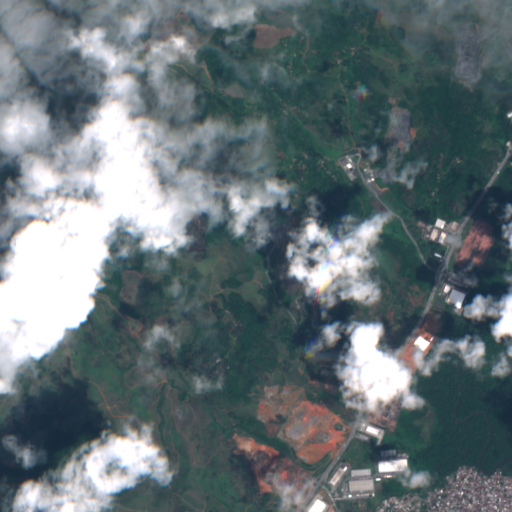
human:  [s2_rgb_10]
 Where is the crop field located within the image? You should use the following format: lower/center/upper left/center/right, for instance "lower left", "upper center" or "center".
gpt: The crop field is located in the lower left of the image.
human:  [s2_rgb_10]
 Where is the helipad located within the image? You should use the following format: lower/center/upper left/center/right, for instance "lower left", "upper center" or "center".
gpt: The helipad is located in the center right of the image.
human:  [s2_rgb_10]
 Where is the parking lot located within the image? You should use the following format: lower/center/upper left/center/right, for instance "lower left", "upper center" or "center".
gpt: The parking lot is located in the lower right of the image.
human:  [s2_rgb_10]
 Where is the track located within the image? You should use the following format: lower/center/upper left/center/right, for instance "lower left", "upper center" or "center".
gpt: There is no track in the image.